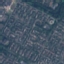
Land use / land cover: Residential